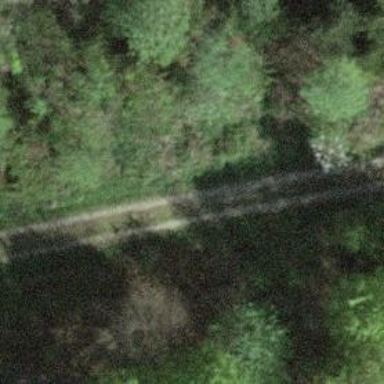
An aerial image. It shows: Track with grade 3 surface.